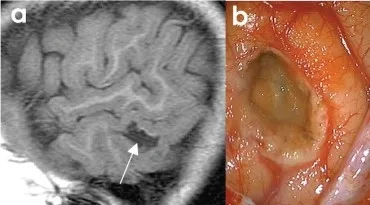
(A) SAGITTAL T1w MRI + contrast: temporal lesion (white arrow).
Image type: radiology (mri)